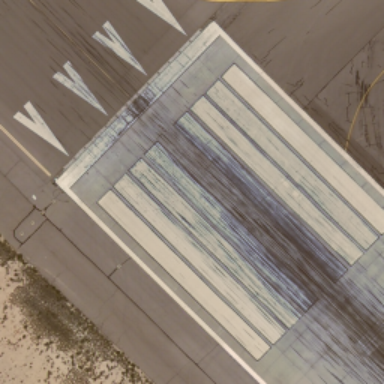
It is a straight runway with some mark lines on it .